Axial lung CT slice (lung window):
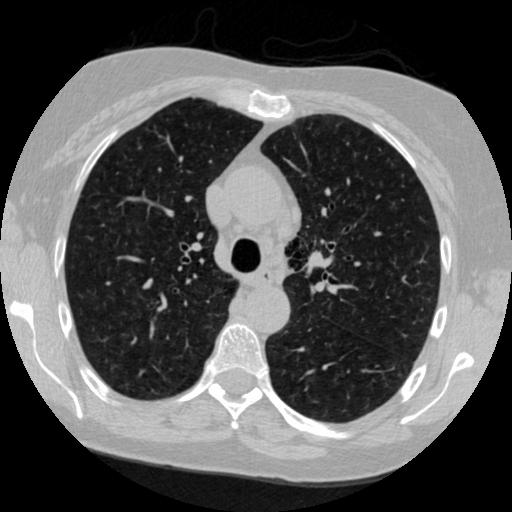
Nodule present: no